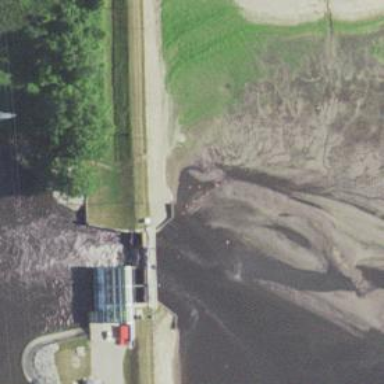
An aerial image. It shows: Dam across waterway.